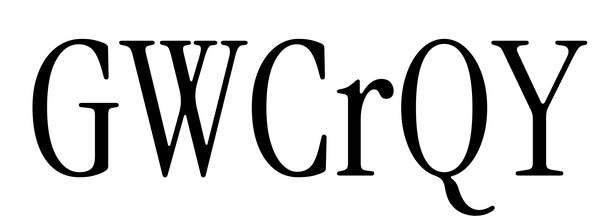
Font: InstrumentSerif-Regular